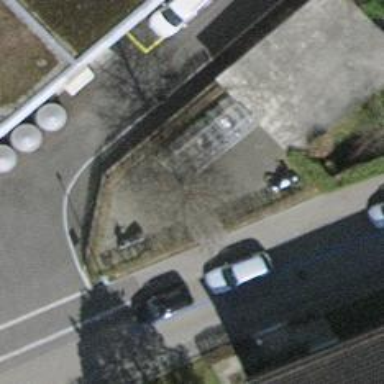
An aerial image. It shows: Bicycle parking area.